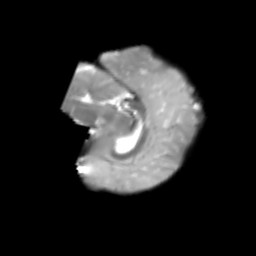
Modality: T2w
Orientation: sagittal
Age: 5
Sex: female
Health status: healthy